Aerial crown-view tile of a tropical tree (Barro Colorado Island, Panama), acquired 20250217:
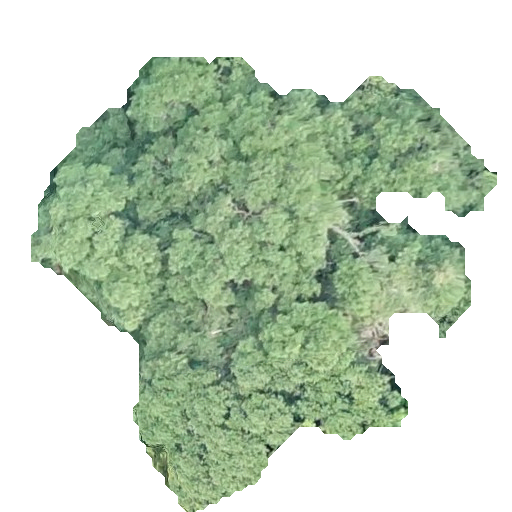
Species: Calophyllum longifolium
GBIF accepted scientific name: Calophyllum longifolium
Crown area: 187.638 m²